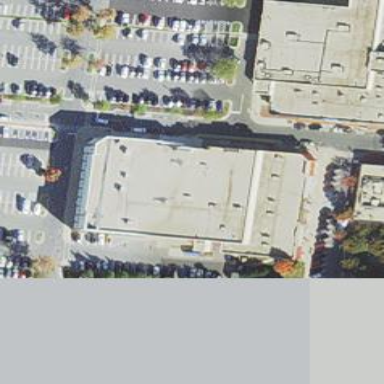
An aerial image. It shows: Retail building.